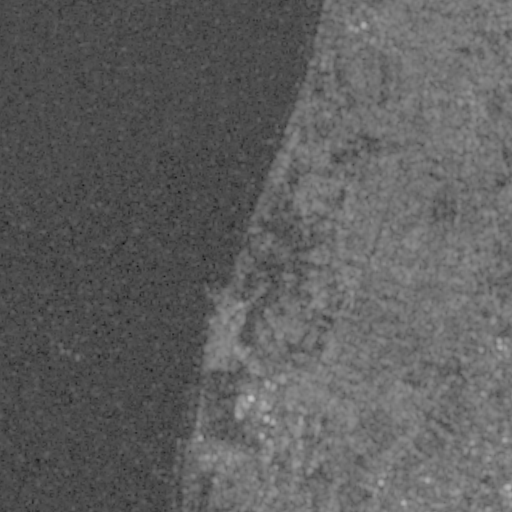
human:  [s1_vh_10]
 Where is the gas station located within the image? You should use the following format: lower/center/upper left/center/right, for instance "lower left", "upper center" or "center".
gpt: The gas station is located in the lower right of the image.
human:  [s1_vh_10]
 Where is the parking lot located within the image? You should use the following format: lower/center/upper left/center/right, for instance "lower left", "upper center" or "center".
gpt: The parking lot is located in the lower center of the image.
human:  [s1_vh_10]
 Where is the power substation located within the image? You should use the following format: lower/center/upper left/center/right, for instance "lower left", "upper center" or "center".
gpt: The power substation is located in the lower center of the image.
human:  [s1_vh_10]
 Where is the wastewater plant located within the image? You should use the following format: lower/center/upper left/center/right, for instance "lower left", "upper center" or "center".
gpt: The wastewater plant is located in the lower right of the image.
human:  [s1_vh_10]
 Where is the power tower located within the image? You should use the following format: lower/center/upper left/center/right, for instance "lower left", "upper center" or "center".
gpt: There is no power tower in the image.

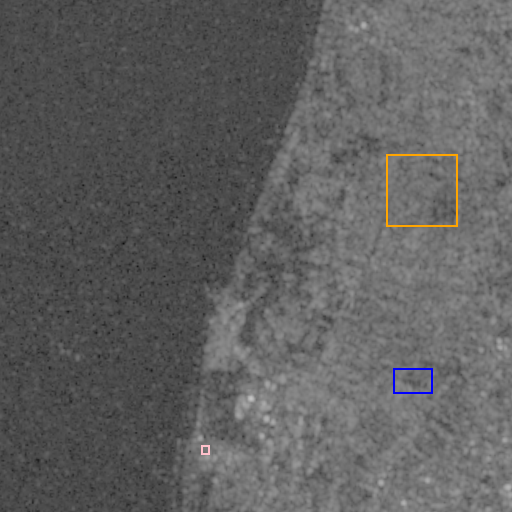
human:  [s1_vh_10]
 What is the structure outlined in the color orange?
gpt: The structure outlined in orange is a crop field.
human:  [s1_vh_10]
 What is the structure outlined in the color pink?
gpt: The structure outlined in pink is a parking lot.
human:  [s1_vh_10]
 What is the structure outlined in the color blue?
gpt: The structure outlined in blue is a wastewater plant.
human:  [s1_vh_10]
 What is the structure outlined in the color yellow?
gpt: There is no yellow outline.